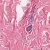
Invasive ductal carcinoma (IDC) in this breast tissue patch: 0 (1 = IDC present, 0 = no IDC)